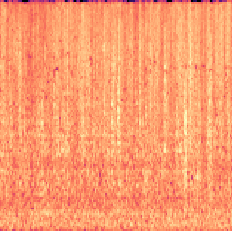
Sound class: Rain